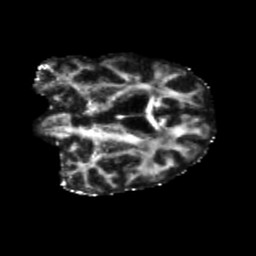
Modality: FA
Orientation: coronal
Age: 64
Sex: male
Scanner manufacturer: siemens
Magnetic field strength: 3 T
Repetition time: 5.25 s
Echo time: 0.08 s